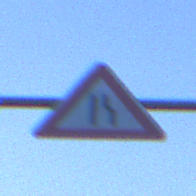
Verkehrszeichen: EinseitigVerengteFahrbahnRechts
Umgebung: Outdoor, Urban
Tageszeit: Dawn
Wetter: PartlyCloudy
Licht: Natural
Jahreszeit: NotSpecified
Kontrast: LowContrast